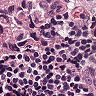
Metastatic tissue present: yes